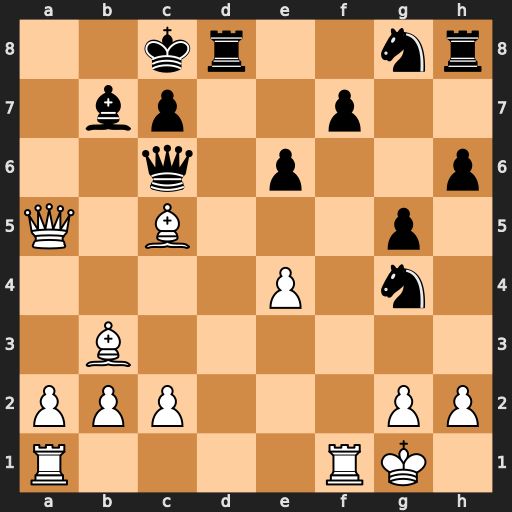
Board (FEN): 2kr2nr/1bp2p2/2q1p2p/Q1B3p1/4P1n1/1B6/PPP3PP/R4RK1
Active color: w
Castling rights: -
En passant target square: -
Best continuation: Rxf7 Ne5 Bxe6+